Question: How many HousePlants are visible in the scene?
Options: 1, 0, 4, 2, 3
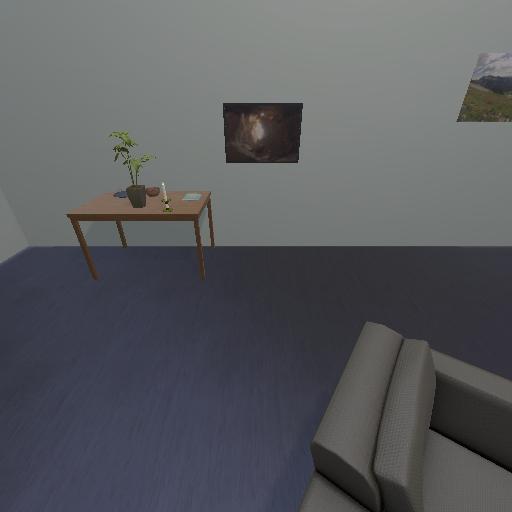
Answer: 1